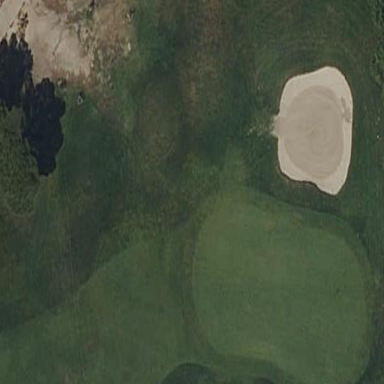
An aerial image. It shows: Golf green.